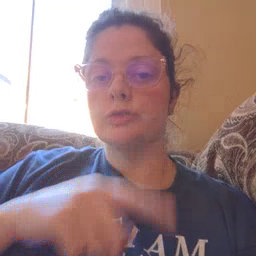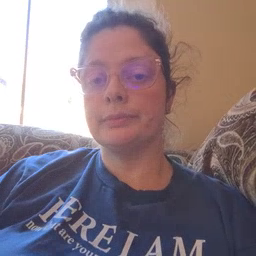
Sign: sleep